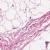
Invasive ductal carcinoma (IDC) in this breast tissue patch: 0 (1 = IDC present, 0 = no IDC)